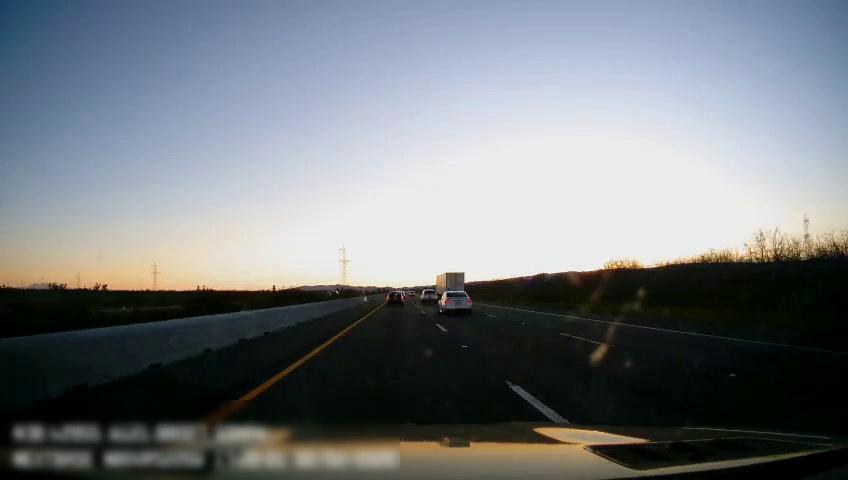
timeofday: Dusk/Dawn/Twilight
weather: Sunny
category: Drivable Space
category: Vehicles | Truck
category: Vehicles | Car
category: Vehicles | SUV
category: Vehicles | Car
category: Lanes | Current Lane
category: Lanes | Alternate Lane
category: Lanes | Alternate Lane
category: Lanes | Alternate Lane